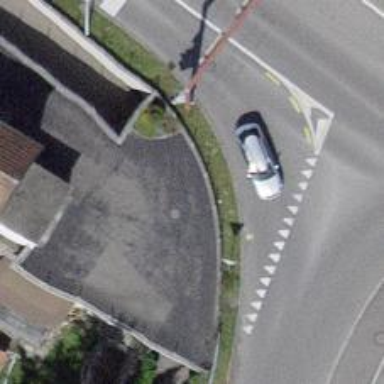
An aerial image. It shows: Footway passing through tunnel.